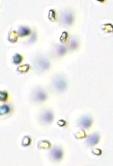
Label: Phaeocystis